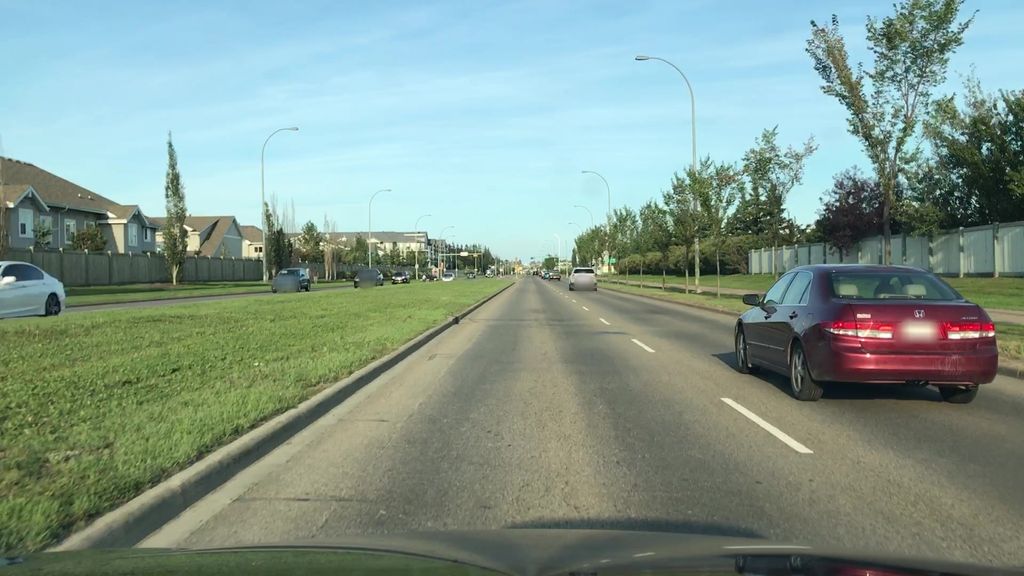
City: edmonton